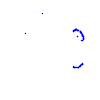
Particle: pion